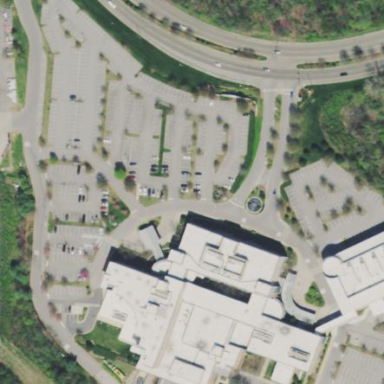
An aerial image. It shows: Hospital building.